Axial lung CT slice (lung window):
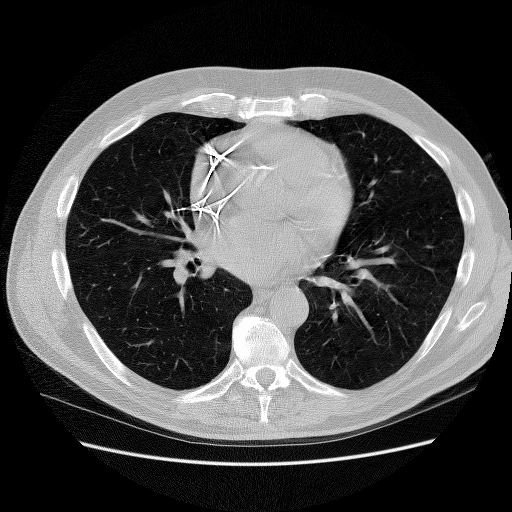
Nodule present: no